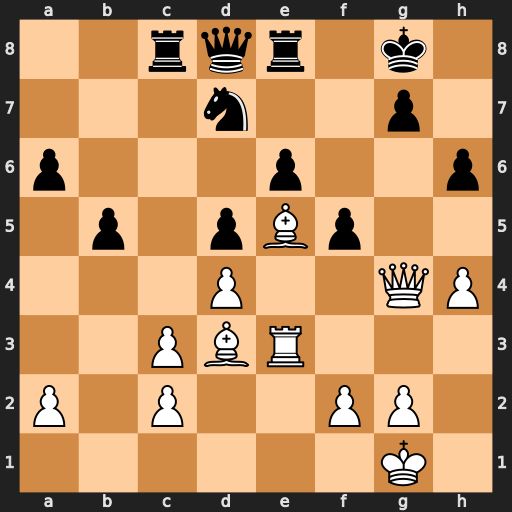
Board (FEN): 2rqr1k1/3n2p1/p3p2p/1p1pBp2/3P2QP/2PBR3/P1P2PP1/6K1
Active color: w
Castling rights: -
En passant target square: -
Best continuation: Qxg7#